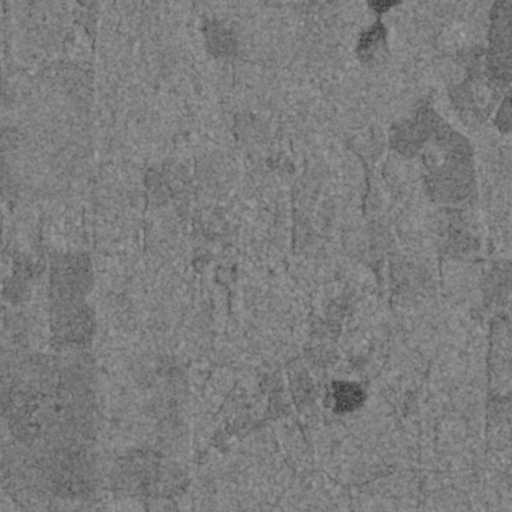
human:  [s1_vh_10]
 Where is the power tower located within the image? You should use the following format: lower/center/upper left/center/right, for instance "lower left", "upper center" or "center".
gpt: The power tower is located in the left of the image.
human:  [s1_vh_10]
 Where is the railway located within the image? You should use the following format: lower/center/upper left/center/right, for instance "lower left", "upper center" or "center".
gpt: The railway is located in the upper of the image.
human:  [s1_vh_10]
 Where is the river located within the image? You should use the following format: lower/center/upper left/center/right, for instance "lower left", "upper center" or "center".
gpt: The river is located in the lower of the image.
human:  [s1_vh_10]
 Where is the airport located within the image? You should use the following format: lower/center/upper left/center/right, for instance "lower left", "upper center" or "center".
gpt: There is no airport in the image.

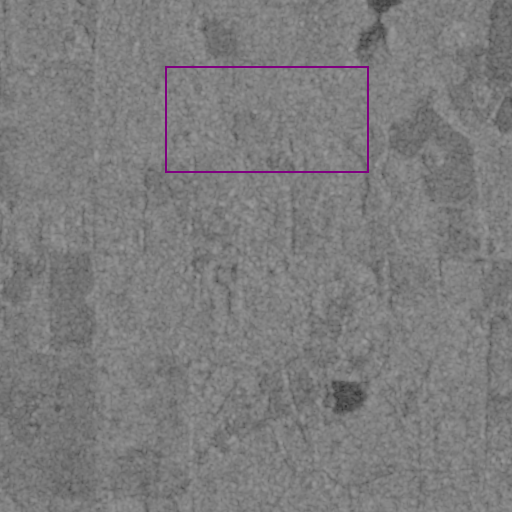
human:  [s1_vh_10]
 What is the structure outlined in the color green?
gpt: There is no green outline.
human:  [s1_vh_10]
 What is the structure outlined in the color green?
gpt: There is no structure outlined in green.